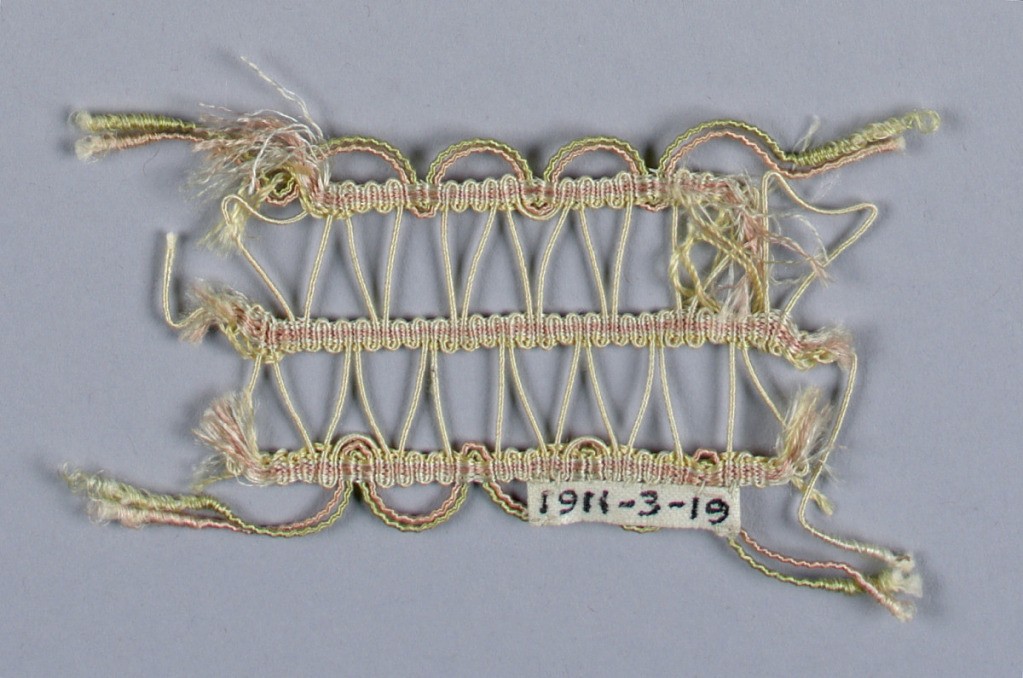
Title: Upholstery trimming
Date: ca. 1902
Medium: silk Technique: woven
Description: Pink, green and white trimming in an open design.